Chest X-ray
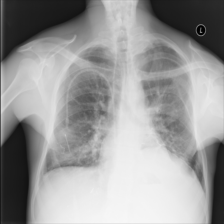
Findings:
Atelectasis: negative
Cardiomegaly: negative
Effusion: negative
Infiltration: negative
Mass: negative
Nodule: negative
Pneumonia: negative
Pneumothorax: negative
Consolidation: negative
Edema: negative
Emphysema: negative
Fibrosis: positive
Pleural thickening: negative
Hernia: negative